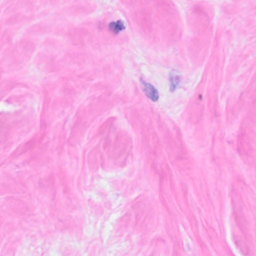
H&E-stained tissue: Breast